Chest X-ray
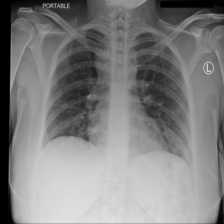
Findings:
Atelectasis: negative
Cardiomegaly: negative
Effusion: negative
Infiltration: negative
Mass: negative
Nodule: negative
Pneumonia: negative
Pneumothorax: negative
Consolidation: negative
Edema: negative
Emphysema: negative
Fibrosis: negative
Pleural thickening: negative
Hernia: negative